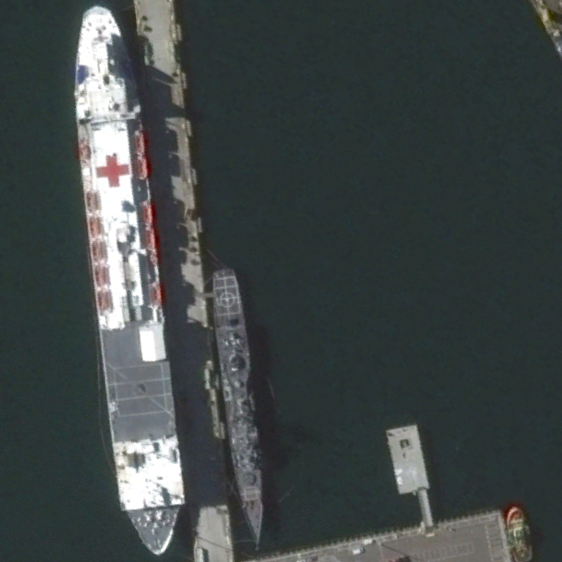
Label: civil